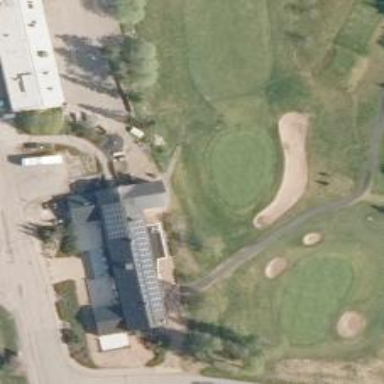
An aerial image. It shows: Golf course.